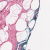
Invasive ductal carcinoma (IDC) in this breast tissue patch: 0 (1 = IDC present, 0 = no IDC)